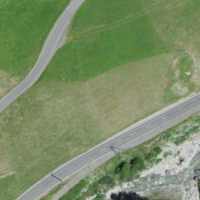
EUNIS habitat code: 26
Species observed at this site:
Galium mollugo
Medicago lupulina
Phyllopertha horticola